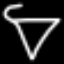
Label: diamond